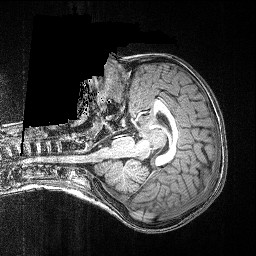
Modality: T1w
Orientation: axial